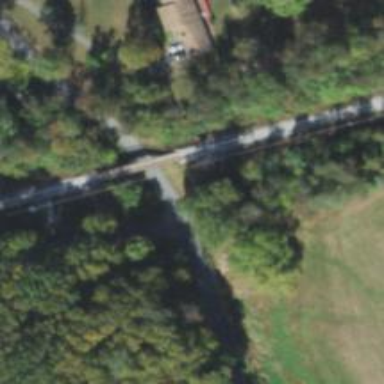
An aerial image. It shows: Abandoned railway bridge over cycleway.